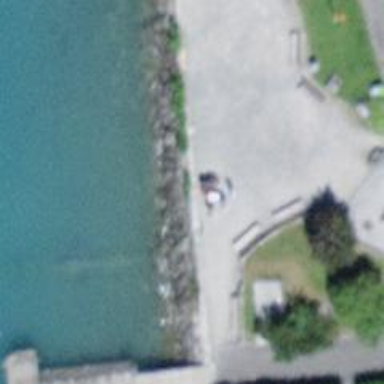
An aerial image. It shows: Bench for seating.